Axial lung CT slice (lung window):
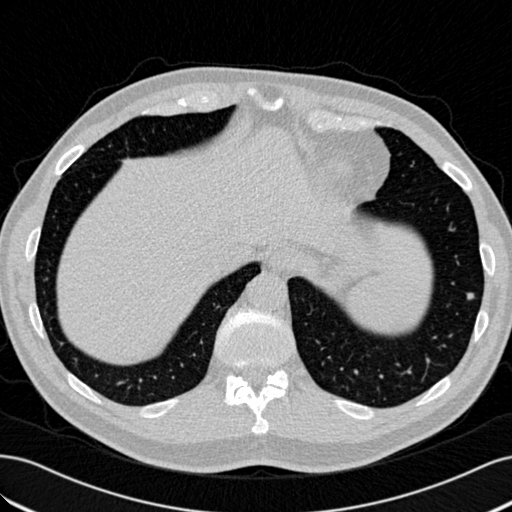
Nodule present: yes
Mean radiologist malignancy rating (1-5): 2.5